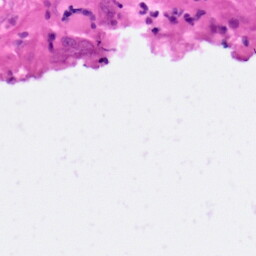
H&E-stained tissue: Pancreatic